Question: ( at the bottom for the main question, below may be superfluous details)
I'm having an interesting problem with Apache not reverse proxying as expected.
Basically, what's happening is when I click a link on my website that goes to the relative path '/app1', I am expecting it the URL to be 'external.company.ca/app1' with content coming from 'internal.company.ca/some_app'. Instead, the browser is going directly to 'internal.company.ca/some_app'.
No 302 or anything, just straight there. This is odd to me, since 'internal.company.ca' is not mentioned anywhere in the configuration except for the reverse proxy config, so I don't know how the browser is learning of the domain at all.
Here is a Fiddler capture from the client (browser) point of view showing the behaviour right after I click the link that goes to '/app1' (you'll have to trust me that the green names are 'external.company.ca' and the black names are 'internal.company.com' and the path is '/some_app/blahblah'):

Everything happening after this point is loading the page with 'internal.company.com'. This won't work at all in production, of course.
The following is a (truncated) version of our Apache configuration files for consideration:
'''
<VirtualHost *:80>
# rewrite rules to 443
</VirtualHost>
<VirtualHost *:443>
ServerName external.company.ca
ServerAlias external.company.com
# Logging rules.........
SSLEngine on
SSLProxyEngine on
SSLProxyVerify none
# Most of this is off for testing purposes, adding in case it matters
SSLProxyCheckPeerCN off
SSLProxyCheckPeerName off
SSLProxyCheckPeerExpire off
# more SSL stuff.... Now on to the interesting part
ProxyPreserveHost On
ProxyPass /app1 https://internal.company.com/some_app
ProxyPassReverse /app1 https://internal.company.com/some_app
</VirtualHost>
'''
At one point, I thought that possibly the cookies were throwing things off since they were under different domains (.ca in front, .com in back), but I believe if the reverse proxying was working correctly, the browser would be none the wiser. Anyone see anything wrong with the above?
I found the culprit:
'<script type="text/javascript">window.location.assign('https://internal.company.com/app1/login?redirectUrl=' + encodeURIComponent(window.location.pathname + window.location.hash));</script>'
The problem is, how do I rewrite this absolute URL using Apache? I know mod_proxy_html modifies element attributes (such as 'href' in the 'a' element) but can it rewrite arbitrary data in an element itself?
The internal application was provided by a vendor, and although it may be possible to make modifications to it to remove code like the above, I would prefer to stay away from that path for now to see if there are alternatives.
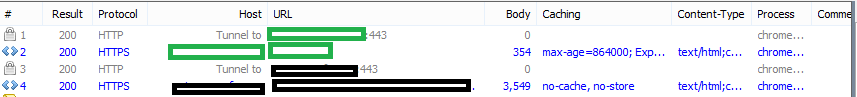
Answer: I've come up with a somewhat nasty work-around:
'''
ProxyHTMLEnable On
ProxyHTMLExtended On
ProxyHTMLLinks script src
ProxyHTMLURLMap https://internal.company.com
'''
The problem is the use of absolute URL's throughout the HTML (and javascript) coming from the vendor's app. A search and removal of the domain solves the problem (but is incredibly slow).
If anyone has this problem in the future, I'm guessing you're here because you can't modify the internal application. You should instead be sending in a ticket to whoever maintains the code to make their application more reverse-proxy friendly.